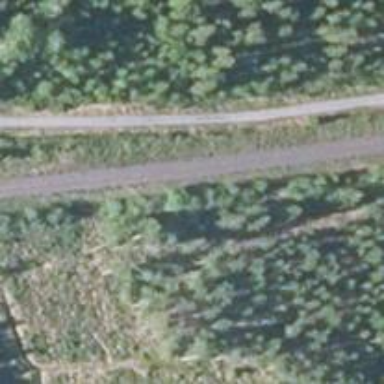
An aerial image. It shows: Continuous railway track.